Question: Given the supply, demand, and route table for this logistics problem, what is the minimum total cost? Please provide the answer as an integer.
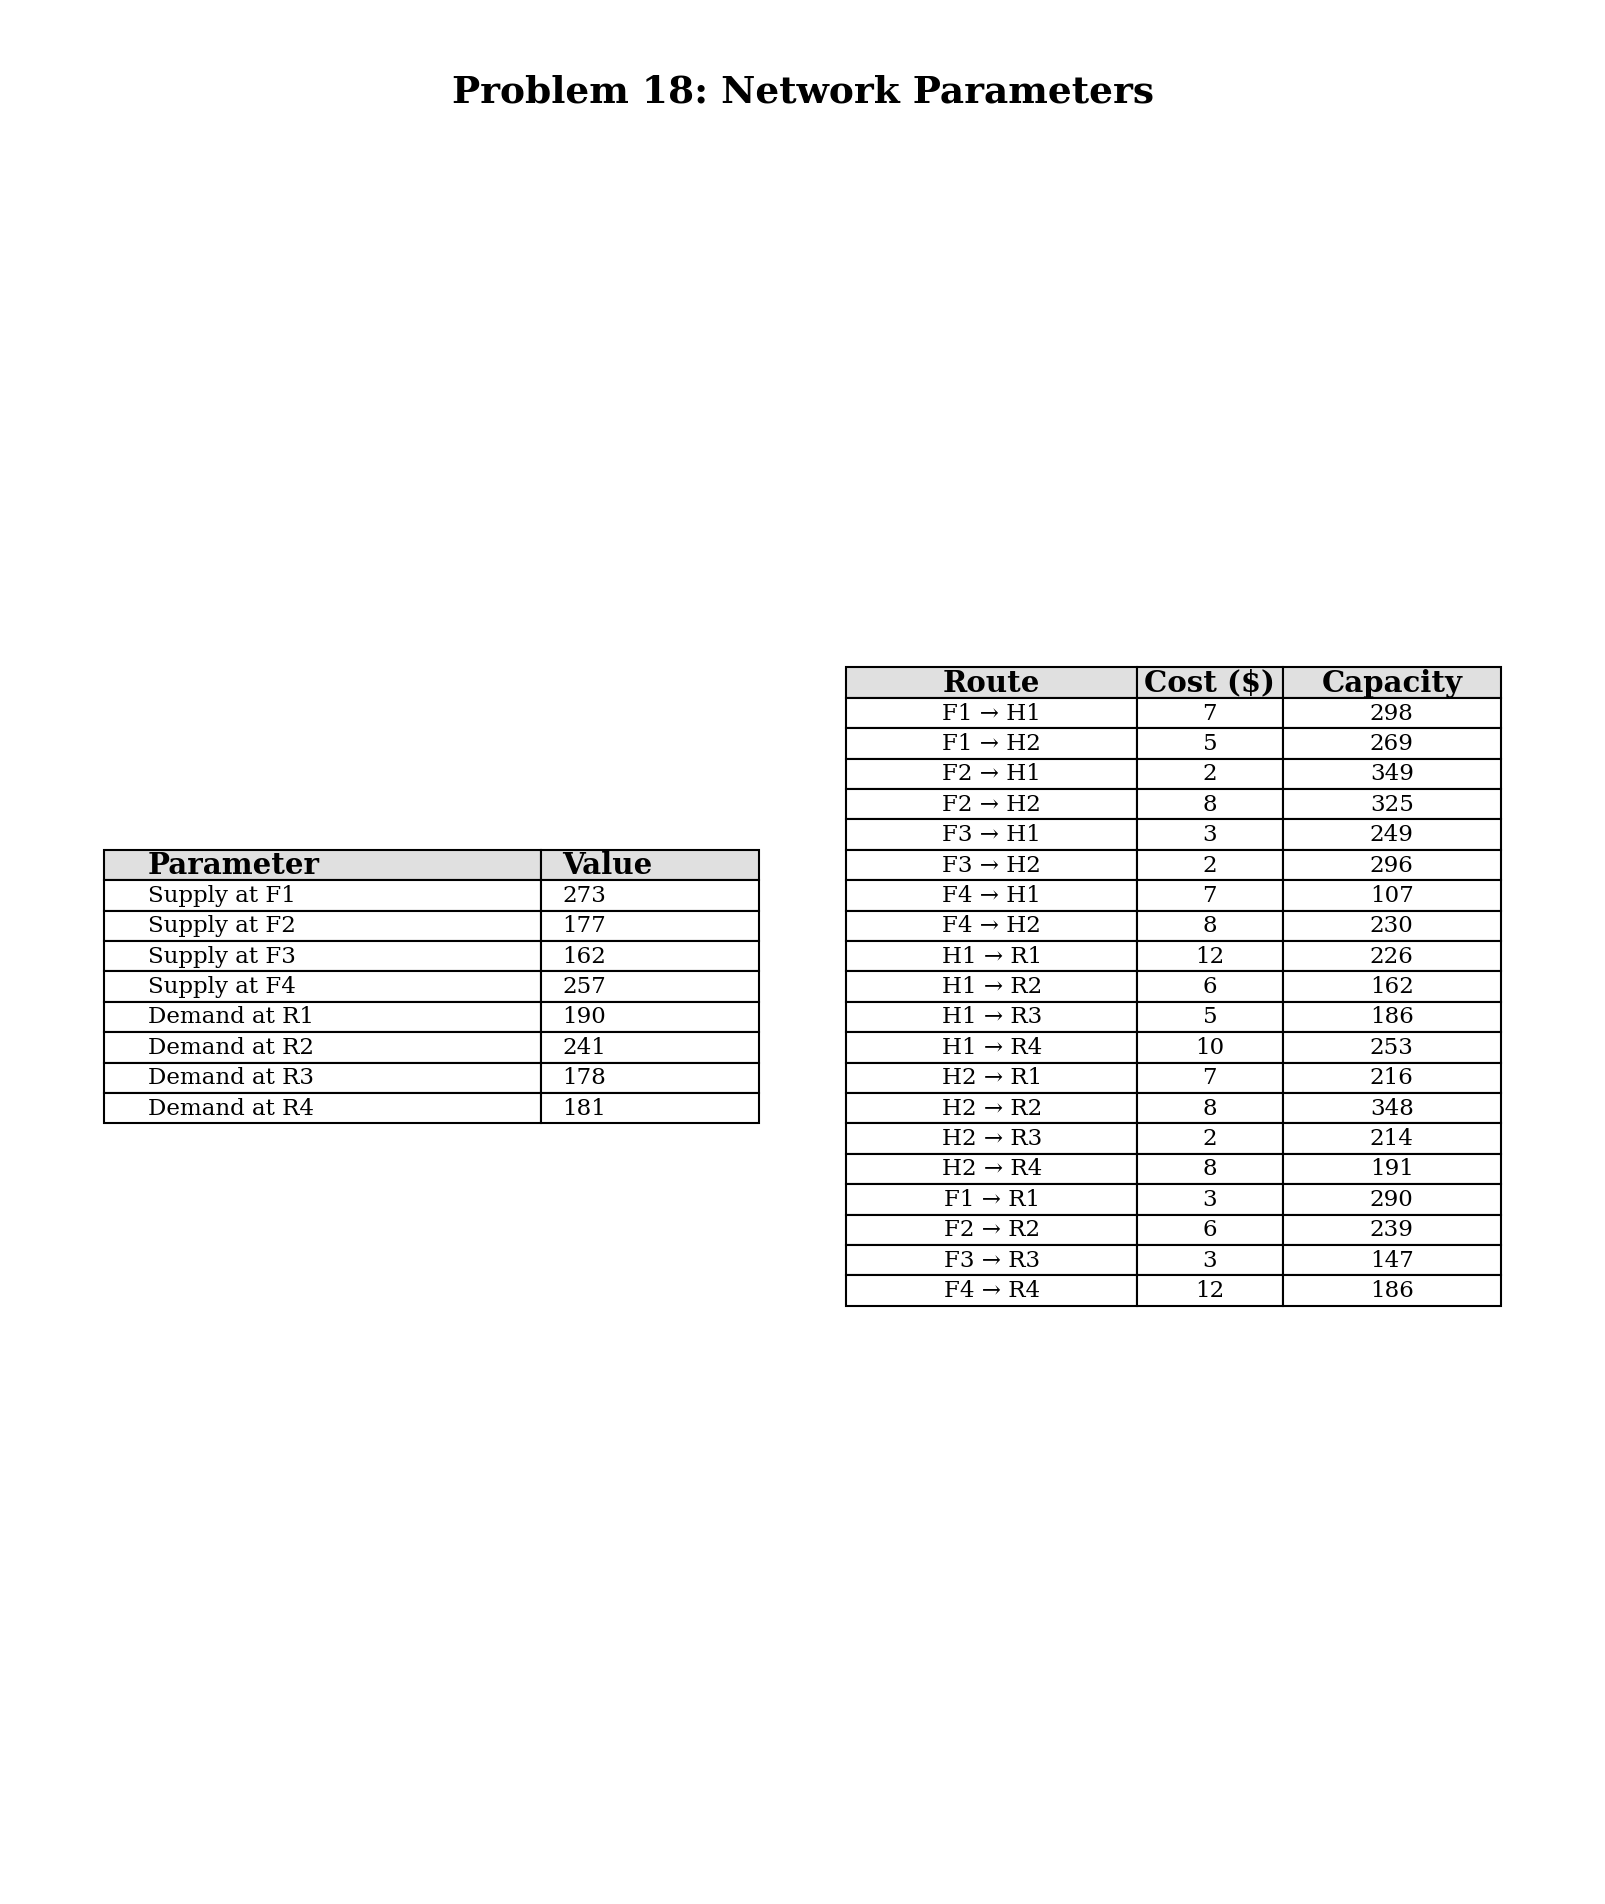
Answer: 5234